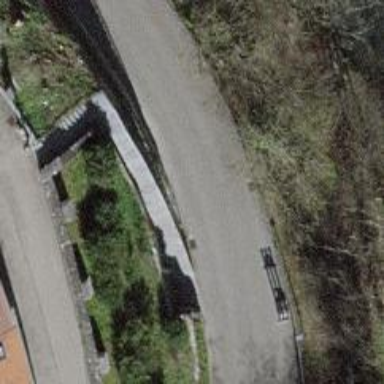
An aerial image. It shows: Retaining wall.